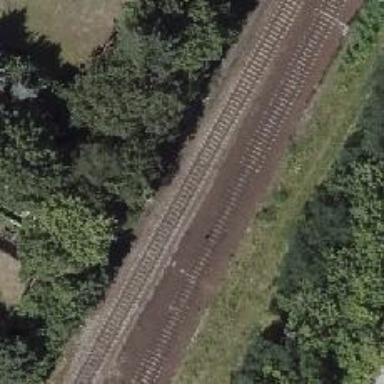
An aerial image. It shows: Railway signal.